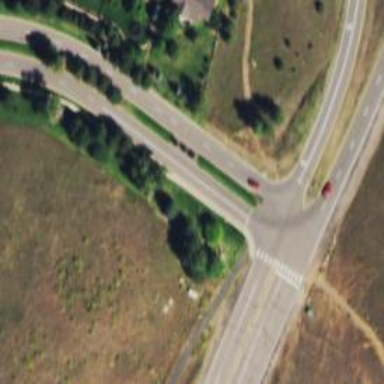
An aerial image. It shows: Road with stop sign.